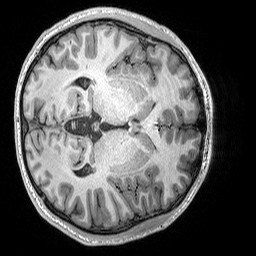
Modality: T1w
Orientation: axial
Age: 21
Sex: male
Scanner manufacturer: siemens
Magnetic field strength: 3 T
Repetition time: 2.3 s
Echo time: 0.00298 s